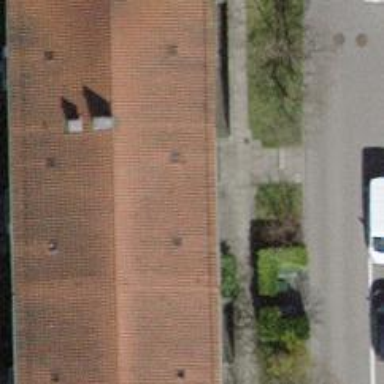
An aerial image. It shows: Building with tiled roof.